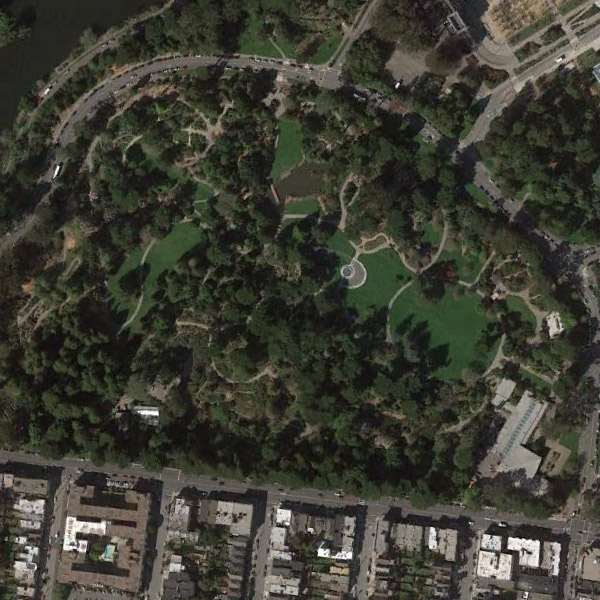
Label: Park